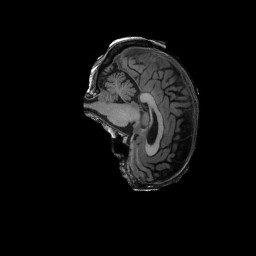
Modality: T1w
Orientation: sagittal
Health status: ill
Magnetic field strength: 3 T